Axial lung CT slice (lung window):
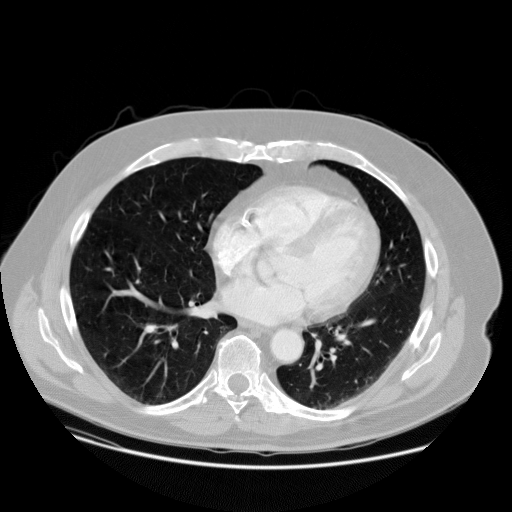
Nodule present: no